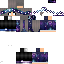
A female human skin with dark skin, wearing brown long hair dressed in a blue hoodie and black pants, featuring a closed mouth.